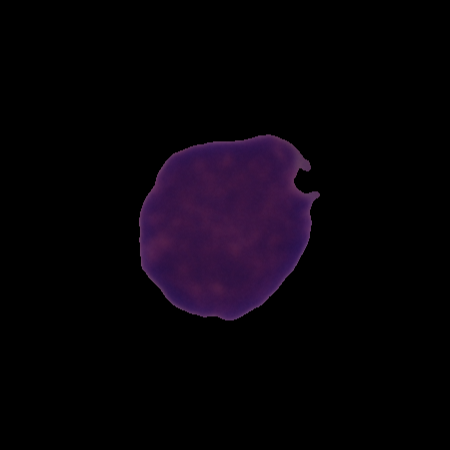
Label: cancer